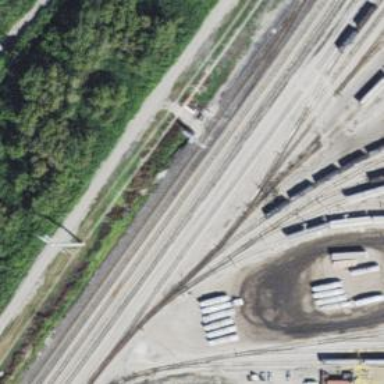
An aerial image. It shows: Railway siding with rails.